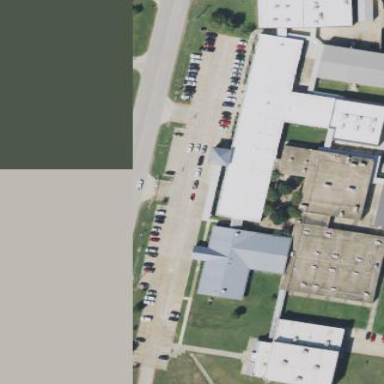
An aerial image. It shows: School.